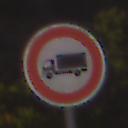
Verkehrszeichen: VerbotFuerKraftfahrzeugeUeberDreiKommaFuenfTonnen
Umgebung: Outdoor, Nature
Tageszeit: MorningAfternoon
Wetter: Clear
Licht: Natural
Jahreszeit: NotSpecified
Kontrast: HighContrast